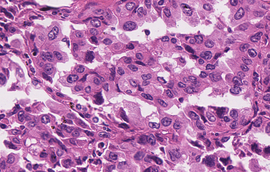
Tumor epithelial tissue: yes
Tumor-associated stroma tissue: no
Normal tissue: no